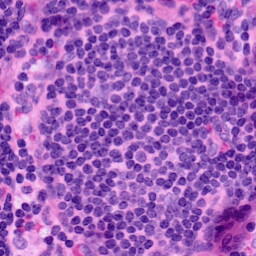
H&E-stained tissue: LymphNode